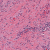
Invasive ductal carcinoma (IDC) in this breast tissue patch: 1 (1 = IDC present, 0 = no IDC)